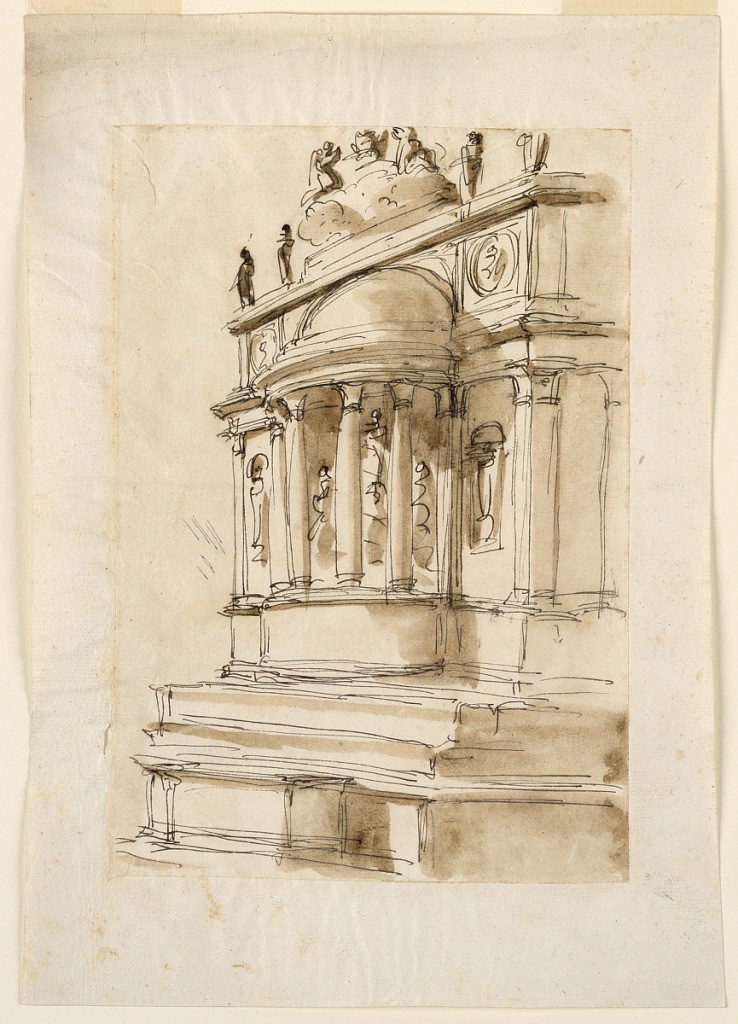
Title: Design for a Tabernacle
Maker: Giuseppe Barberi, Italian, 1746–1809
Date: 1746-1809
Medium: Pen and brown ink, brush and brown wash on lined off-white laid paper
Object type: Drawing
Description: Below are the moldings of the altar furniture. The tabernacle has the shape of a building. Seen from its left corner. Below is a dado. The central part is bordered by a convex semi-circle with six free columns and a cupola. Inside is a group of figures. The lateral panels contain a niche with a statue. Above the upper entablature are on either side two figures, in the center are two angels upon clouds, in adoration of a central motif.